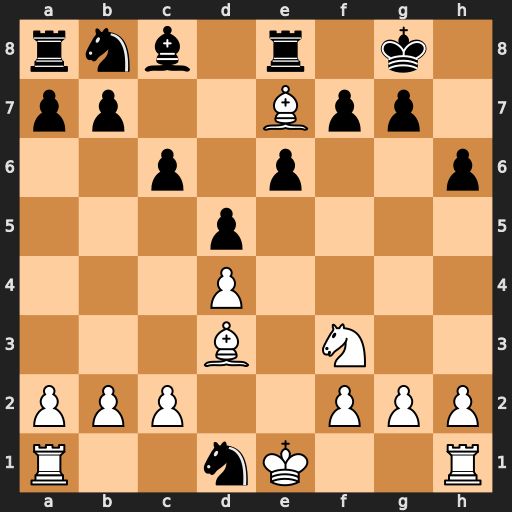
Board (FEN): rnb1r1k1/pp2Bpp1/2p1p2p/3p4/3P4/3B1N2/PPP2PPP/R2nK2R
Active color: w
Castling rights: KQ
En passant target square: -
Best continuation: Ba3 Nxb2 Bxb2